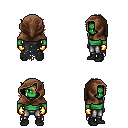
a pixel art fantasy rpg character, male body template, orc, green skin, black tattered cape, metal pants, light blonde swoop hairstyle, cloth hood, gold gloves, black shoes, four views (front, back, left, right), 2x2 character sprite sheet, small pixel art, hard edges, no anti-aliasing